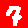
Digit: 7